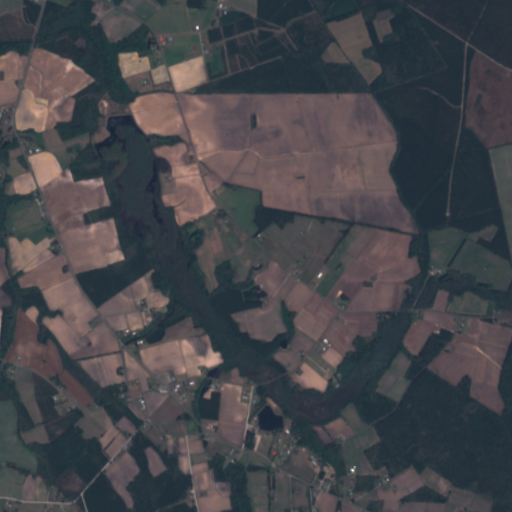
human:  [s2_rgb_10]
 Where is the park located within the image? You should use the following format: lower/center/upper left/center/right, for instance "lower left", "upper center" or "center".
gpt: The park is located in the lower center of the image.
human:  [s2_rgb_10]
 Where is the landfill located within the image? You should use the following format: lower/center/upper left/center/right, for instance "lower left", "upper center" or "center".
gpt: There is no landfill in the image.